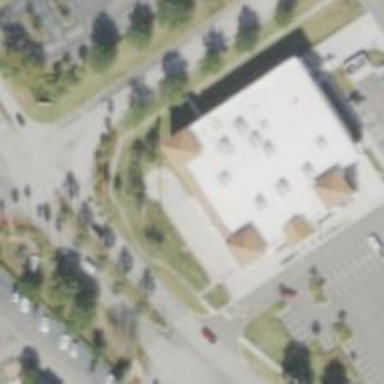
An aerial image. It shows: Building that is motorcycle shop.